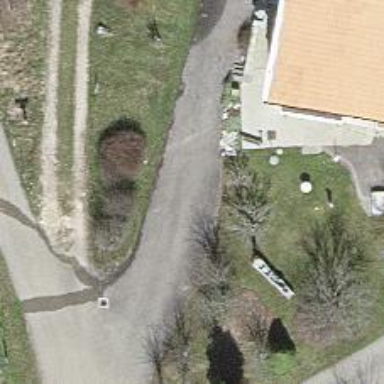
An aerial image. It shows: Paved driveway serving as service road.